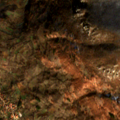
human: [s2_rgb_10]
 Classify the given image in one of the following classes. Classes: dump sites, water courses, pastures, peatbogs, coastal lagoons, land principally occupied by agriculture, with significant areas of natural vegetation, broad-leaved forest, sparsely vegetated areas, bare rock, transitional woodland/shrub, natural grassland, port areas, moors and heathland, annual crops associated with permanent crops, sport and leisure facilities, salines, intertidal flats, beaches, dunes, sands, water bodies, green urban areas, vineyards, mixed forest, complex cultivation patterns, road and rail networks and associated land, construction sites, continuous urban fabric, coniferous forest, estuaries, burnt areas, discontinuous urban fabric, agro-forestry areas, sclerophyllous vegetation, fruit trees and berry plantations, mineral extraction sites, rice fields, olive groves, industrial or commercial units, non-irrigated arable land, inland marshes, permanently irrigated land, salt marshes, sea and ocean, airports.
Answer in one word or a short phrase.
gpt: complex cultivation patterns, land principally occupied by agriculture, with significant areas of natural vegetation, broad-leaved forest, transitional woodland/shrub